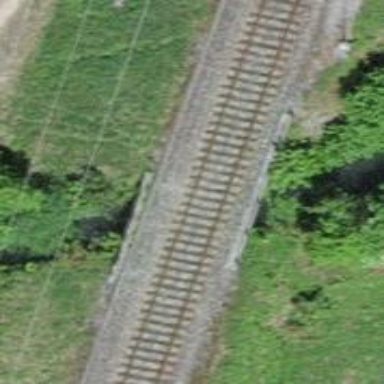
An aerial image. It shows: Bridge with electrified rail tracks and contact line.